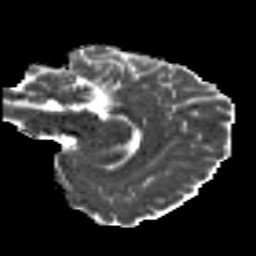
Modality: MD
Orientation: sagittal
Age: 22
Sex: female
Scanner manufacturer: siemens
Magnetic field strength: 3 T
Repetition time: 8.8 s
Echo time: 0.085 s